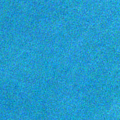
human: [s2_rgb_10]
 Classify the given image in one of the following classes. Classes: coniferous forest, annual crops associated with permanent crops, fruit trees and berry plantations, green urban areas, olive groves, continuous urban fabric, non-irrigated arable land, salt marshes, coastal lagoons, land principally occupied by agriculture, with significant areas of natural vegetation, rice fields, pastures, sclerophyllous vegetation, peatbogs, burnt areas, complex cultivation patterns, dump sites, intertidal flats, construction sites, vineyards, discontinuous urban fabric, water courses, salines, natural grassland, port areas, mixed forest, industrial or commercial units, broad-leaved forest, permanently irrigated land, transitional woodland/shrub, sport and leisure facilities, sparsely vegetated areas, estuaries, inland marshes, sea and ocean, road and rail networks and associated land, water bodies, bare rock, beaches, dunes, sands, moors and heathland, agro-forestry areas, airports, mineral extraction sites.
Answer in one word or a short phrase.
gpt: sea and ocean